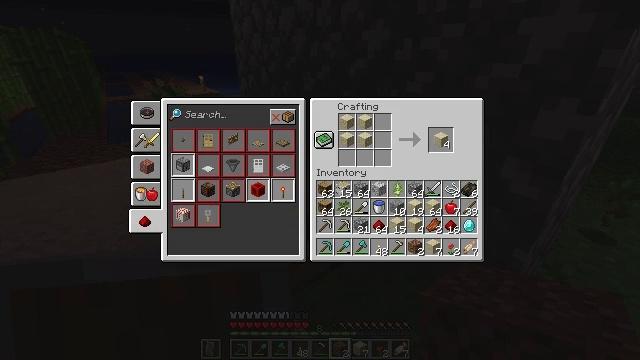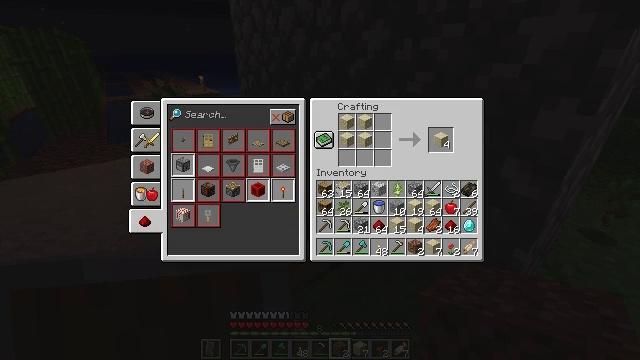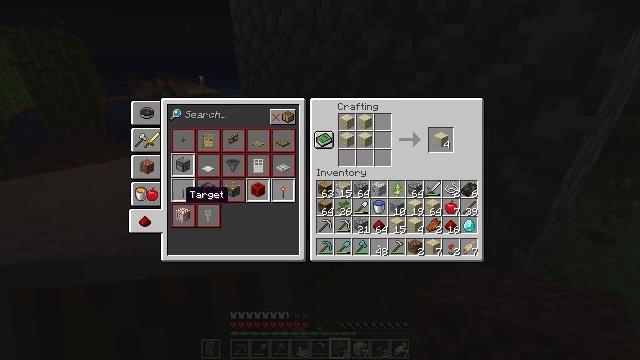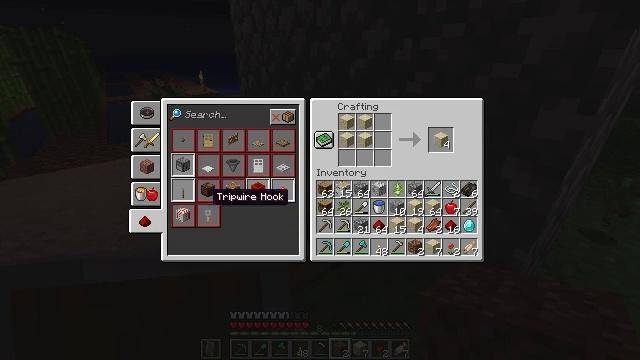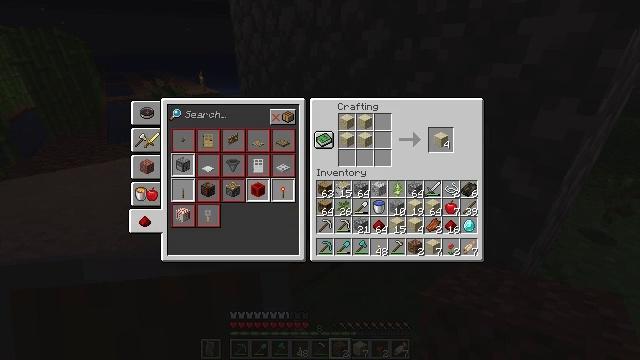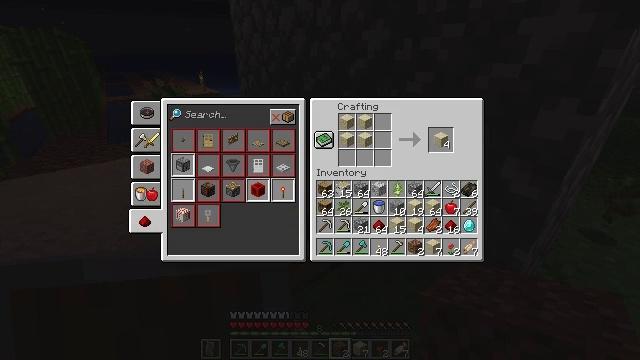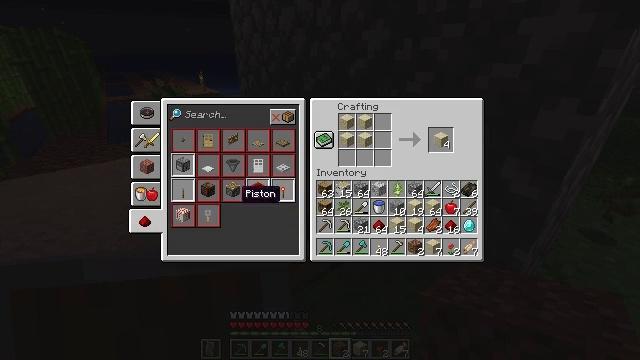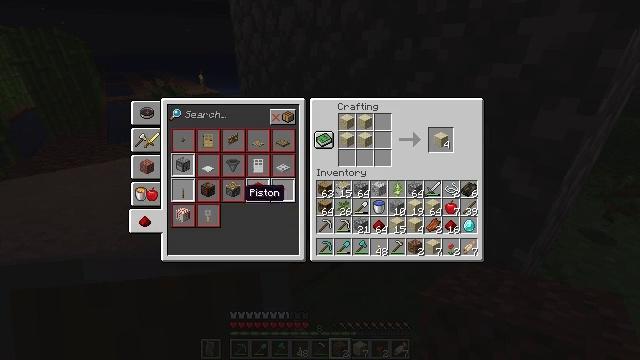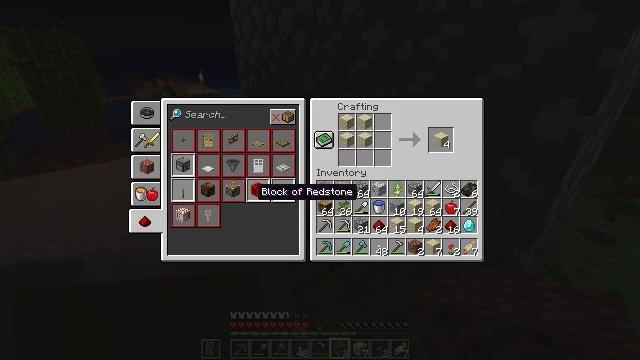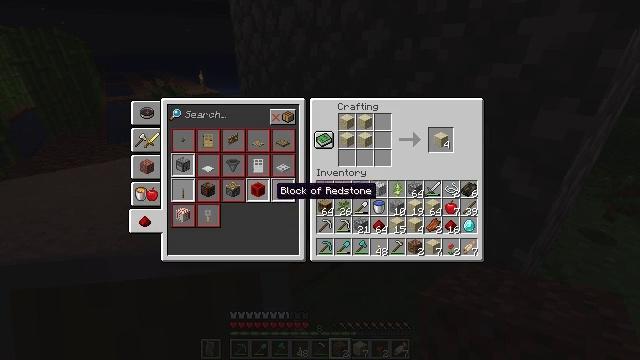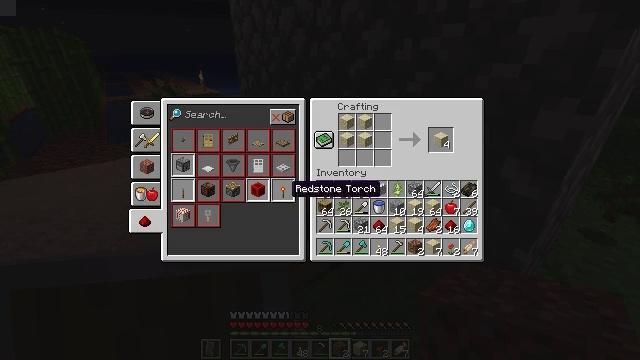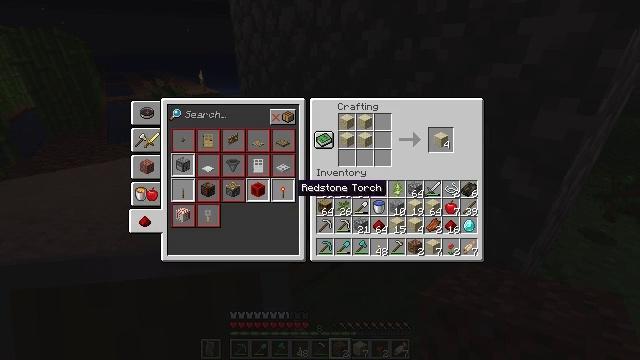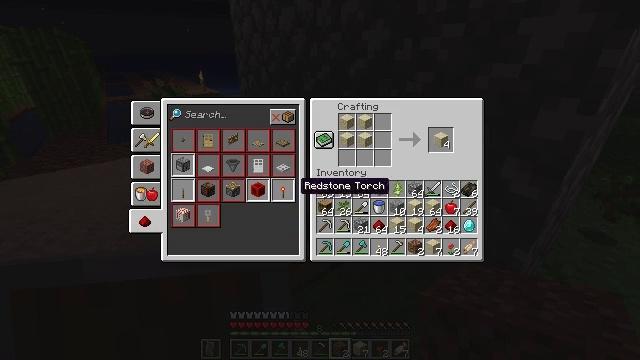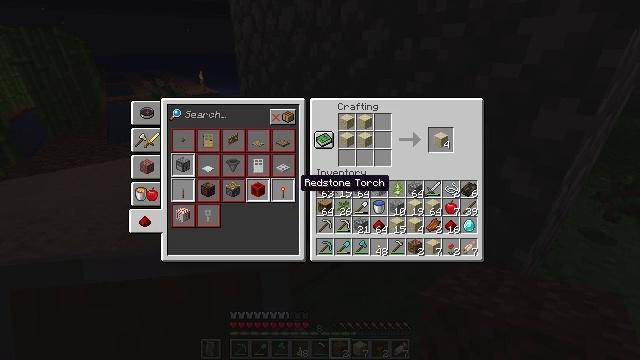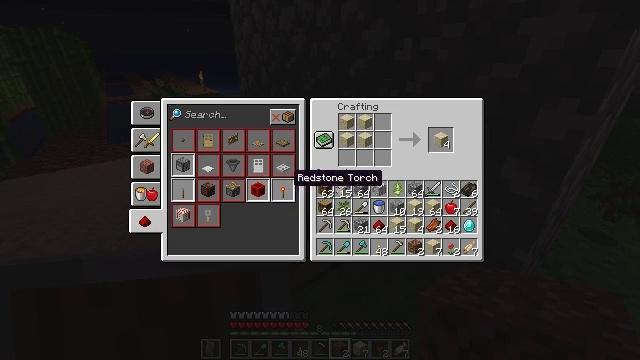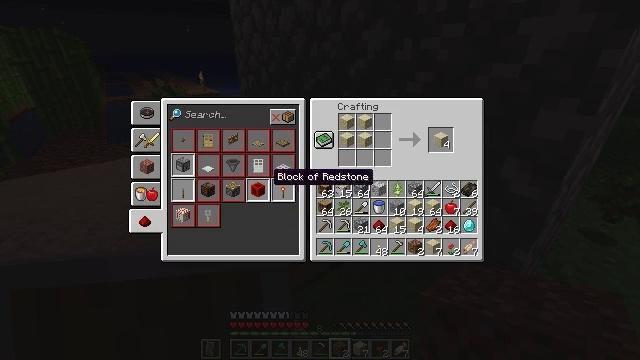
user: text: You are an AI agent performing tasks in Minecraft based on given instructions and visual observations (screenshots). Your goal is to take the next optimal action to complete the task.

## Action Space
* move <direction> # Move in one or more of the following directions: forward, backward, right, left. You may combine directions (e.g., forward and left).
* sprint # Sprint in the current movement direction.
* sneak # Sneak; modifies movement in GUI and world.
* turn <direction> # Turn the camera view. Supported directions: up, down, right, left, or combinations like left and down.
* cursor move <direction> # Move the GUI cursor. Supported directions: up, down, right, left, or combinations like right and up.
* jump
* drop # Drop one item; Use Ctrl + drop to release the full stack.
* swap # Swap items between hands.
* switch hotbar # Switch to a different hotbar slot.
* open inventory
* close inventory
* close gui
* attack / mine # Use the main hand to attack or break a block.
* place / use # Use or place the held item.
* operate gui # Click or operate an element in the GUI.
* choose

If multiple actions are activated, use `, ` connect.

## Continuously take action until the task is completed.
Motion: motion action
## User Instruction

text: Make a sandstone wall at the crafting table.
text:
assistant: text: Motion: no_op
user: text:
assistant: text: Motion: cursor move right
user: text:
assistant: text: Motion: cursor move right
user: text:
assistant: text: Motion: cursor move right
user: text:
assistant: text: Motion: no_op
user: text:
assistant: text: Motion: no_op
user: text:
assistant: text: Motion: no_op
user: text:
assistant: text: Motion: cursor move right
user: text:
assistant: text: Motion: cursor move right
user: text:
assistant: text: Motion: cursor move right
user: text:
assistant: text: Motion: no_op
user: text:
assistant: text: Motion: no_op
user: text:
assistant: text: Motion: no_op
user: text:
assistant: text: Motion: cursor move left
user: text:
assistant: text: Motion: cursor move left
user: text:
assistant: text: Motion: cursor move left
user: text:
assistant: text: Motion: cursor move left
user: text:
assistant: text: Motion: cursor move left
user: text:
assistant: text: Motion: cursor move left
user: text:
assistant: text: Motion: cursor move left
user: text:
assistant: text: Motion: no_op
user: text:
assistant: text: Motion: operate gui
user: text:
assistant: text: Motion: operate gui
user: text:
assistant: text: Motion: operate gui
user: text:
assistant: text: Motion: no_op
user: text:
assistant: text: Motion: no_op
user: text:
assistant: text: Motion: no_op
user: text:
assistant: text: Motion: no_op
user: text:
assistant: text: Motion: no_op
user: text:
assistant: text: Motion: no_op